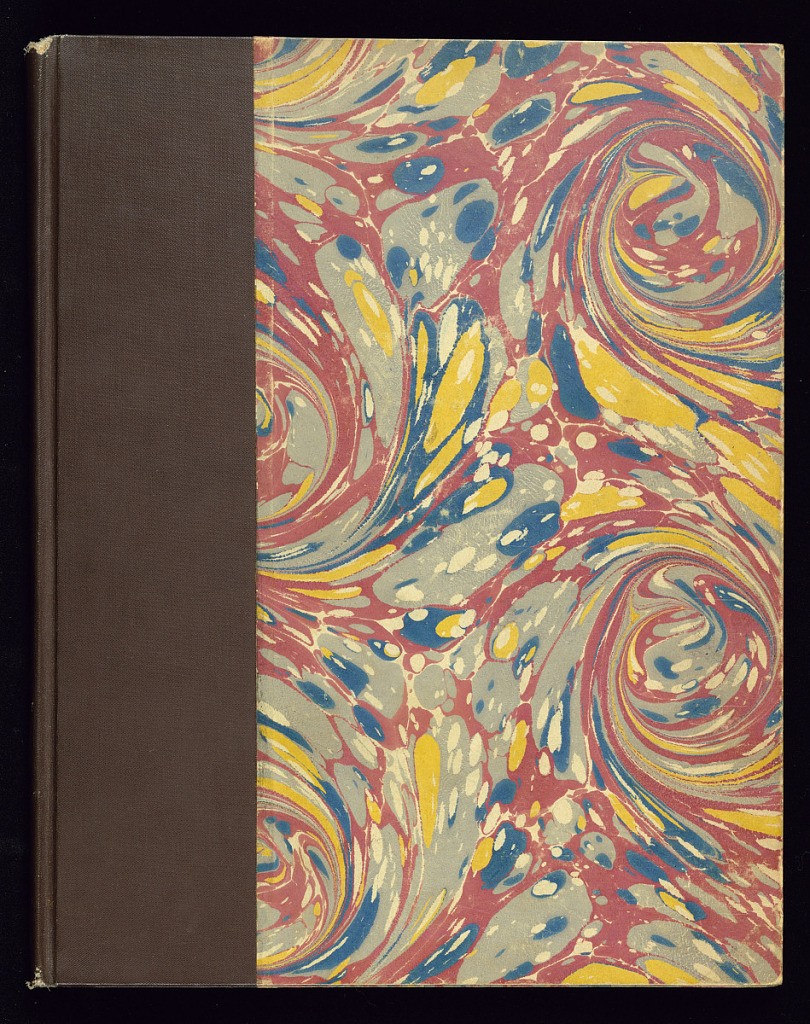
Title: Album of Prints: Designs for Frames by Pierre-Gabriel Berthault
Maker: Pierre-Gabriel Berthault, French, 1737–1831
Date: ca. 1758
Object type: Album
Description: Album of prints containing the 8 plates of designs for frames for use in architecture, painting, and sculpture, by Pierre-Gabriel Berthault.